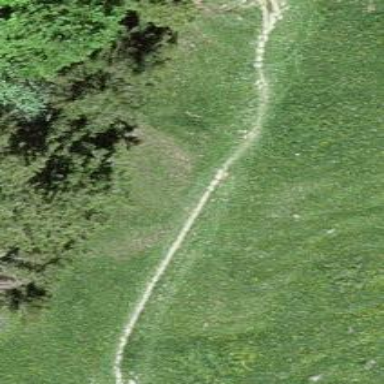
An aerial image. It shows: Dirt path.